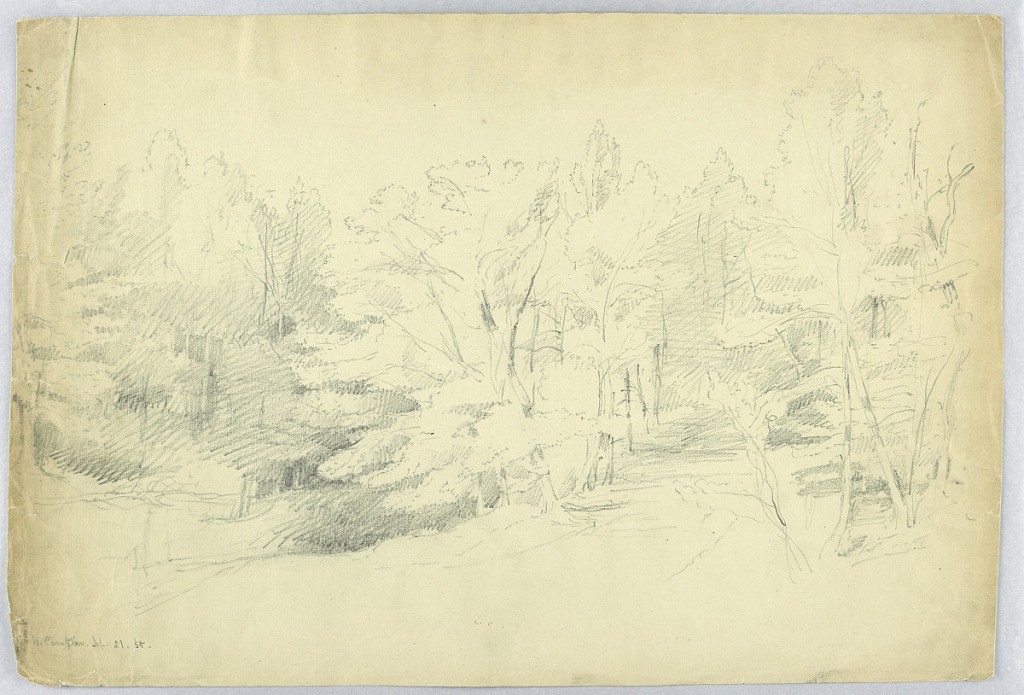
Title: Wooded Scene - West Campton, New Hampshire
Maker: Daniel Huntington, American, 1816–1906
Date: September 21, 1855
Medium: Graphite on pale green paper
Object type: Drawing
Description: Road, foreground, running under trees, away at right. Many trees, shaded deeply at left.